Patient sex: M
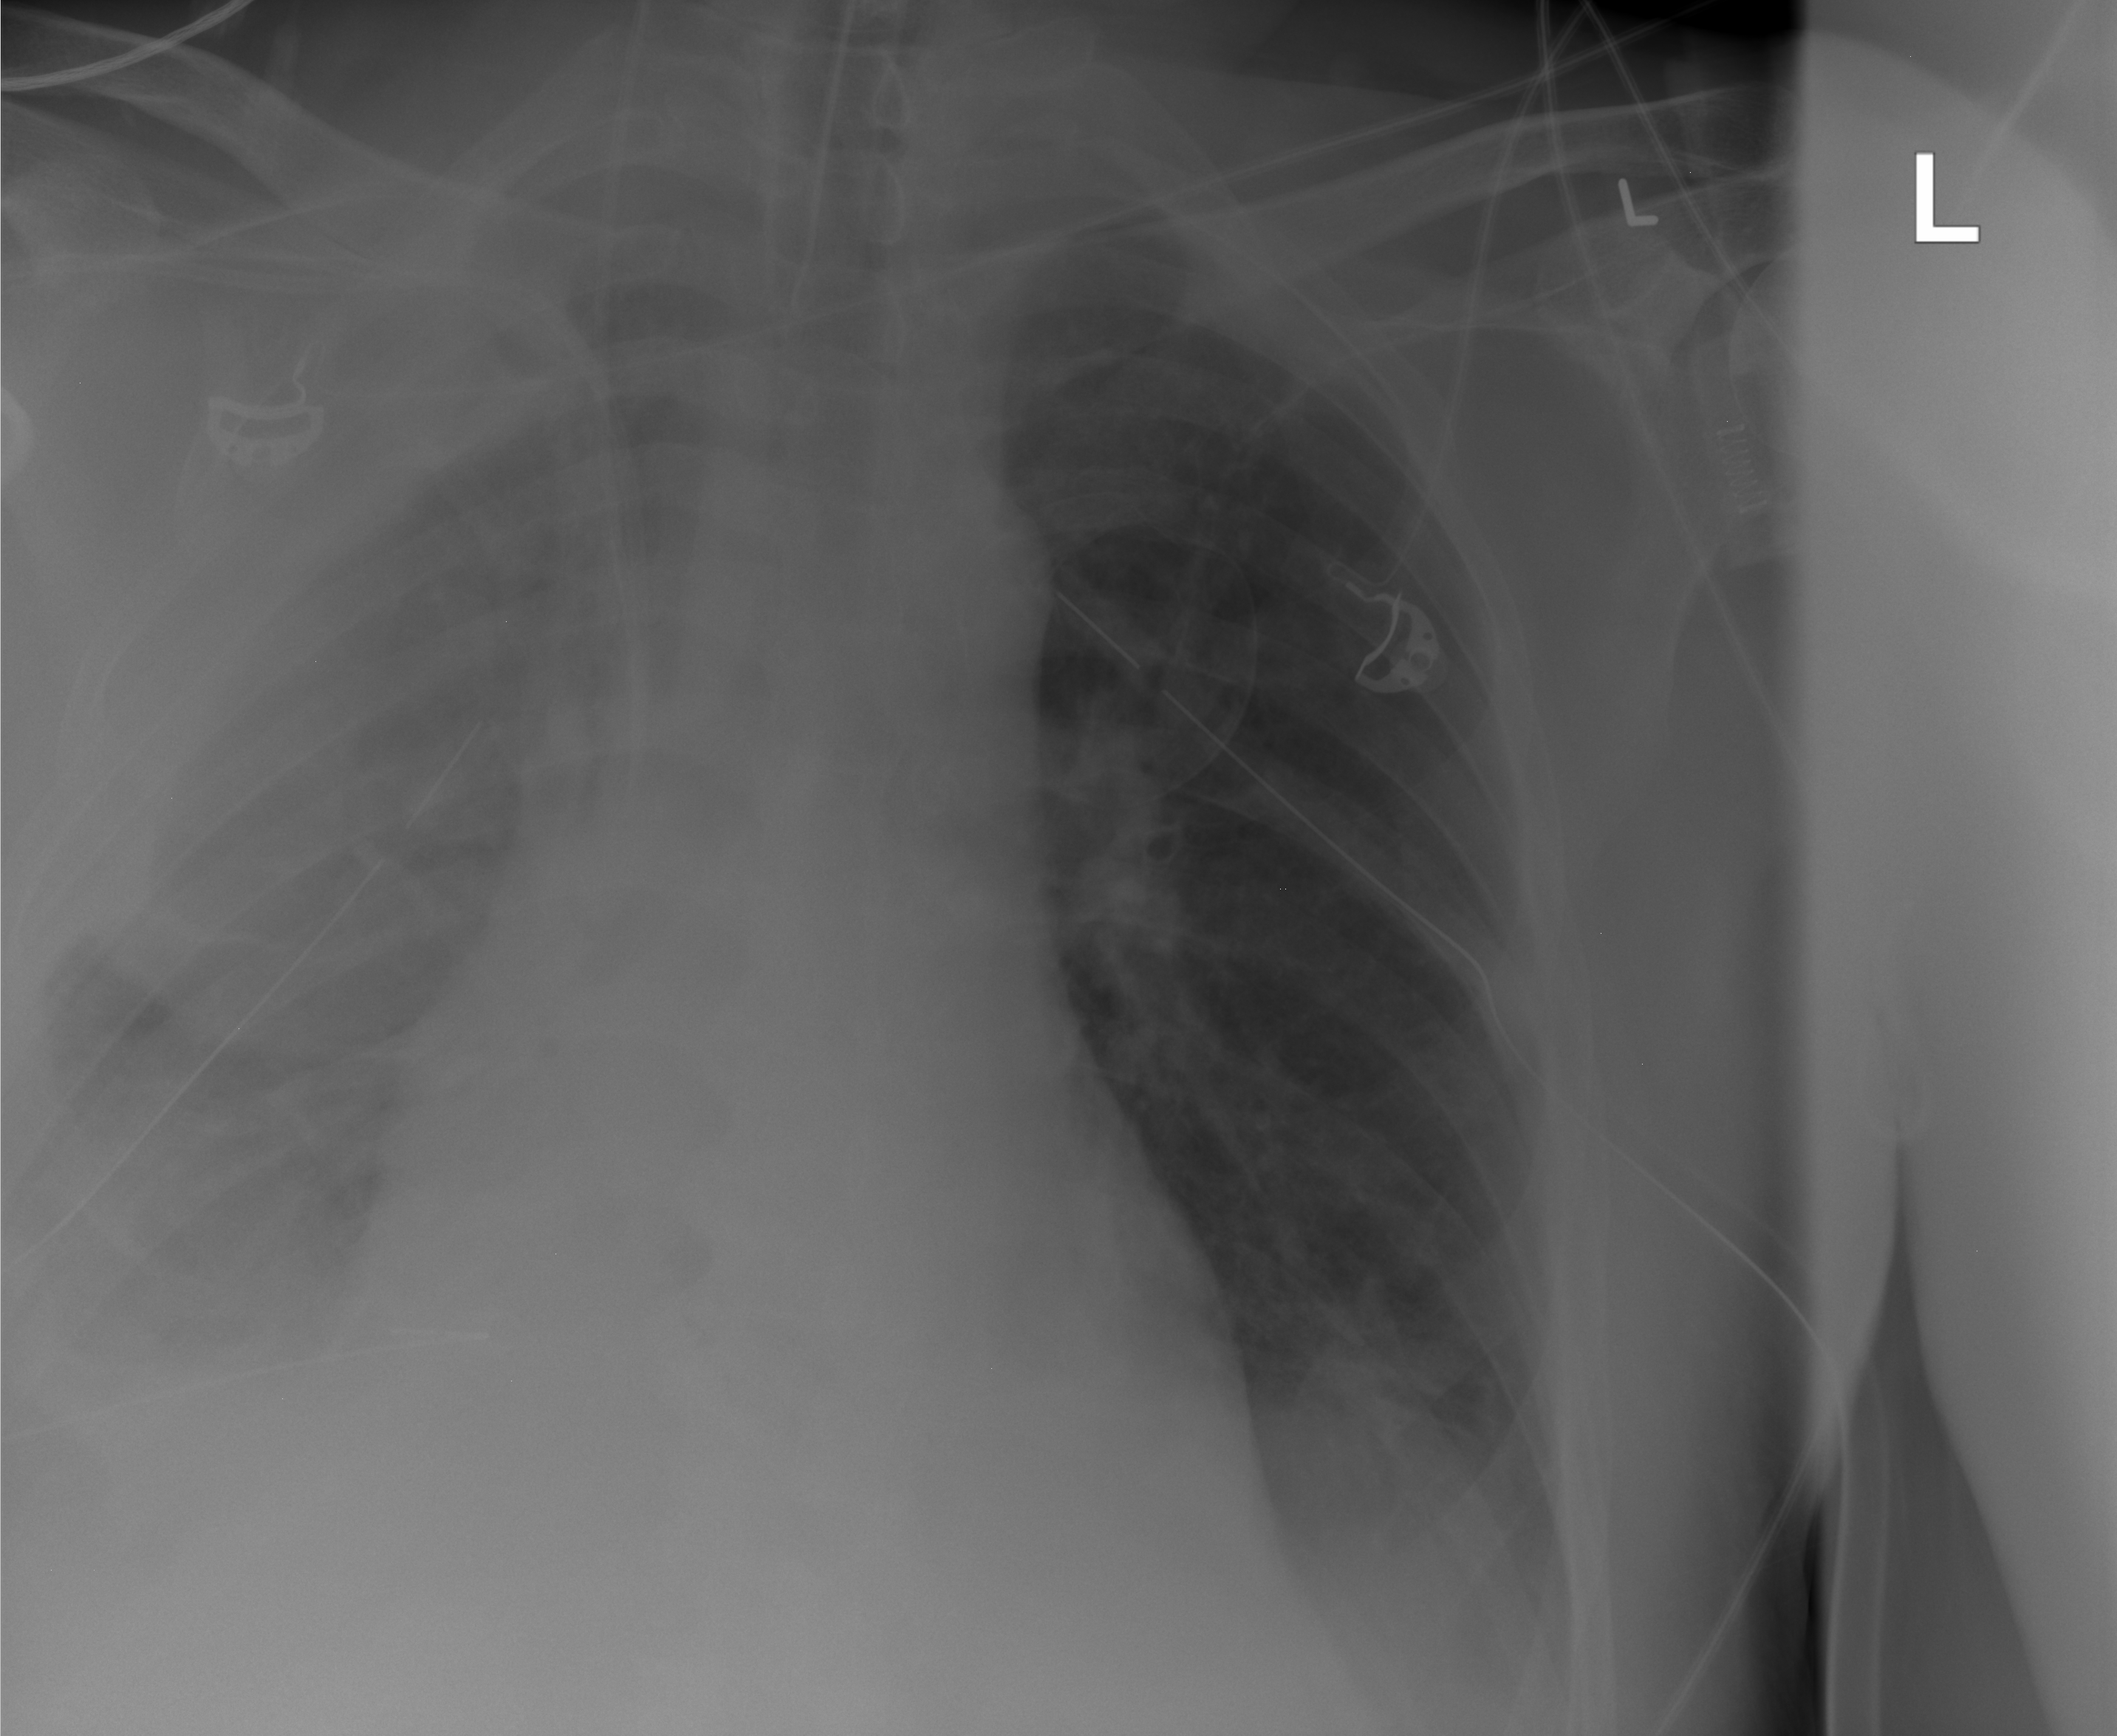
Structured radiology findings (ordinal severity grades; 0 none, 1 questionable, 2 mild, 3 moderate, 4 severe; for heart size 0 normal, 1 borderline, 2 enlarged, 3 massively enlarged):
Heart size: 2
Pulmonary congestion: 2
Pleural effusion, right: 4
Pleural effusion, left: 0
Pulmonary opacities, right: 2
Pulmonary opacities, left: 0
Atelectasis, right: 3
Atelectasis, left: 2